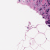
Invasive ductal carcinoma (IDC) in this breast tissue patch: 0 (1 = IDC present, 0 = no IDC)